Question: Sorry I don't have a good title...
I was reading this thread: <URL>
The original poster had the following code
'''
// xmm0 = (v0,v1,v2,v3)
movups xmm0, [eax]
// xmm0 = (v0,v0,v0,v0)
// xmm1 = (v1,v1,v1,v1)
// xmm2 = (v2,v2,v2,v2)
// xmm3 = (v3,v3,v3,v3)
shufps xmm3, xmm0, 255
shufps xmm2, xmm0, 170
shufps xmm1, xmm0, 85
shufps xmm0, xmm0, 0
'''
Someone said the followings:
> But what really happens according to the manual: (a, b, c, d) means a are bits 0 to 31, b are bits 32 to 63 and so on
'''
// xmm0 = (v0,v1,v2,v3)
movups xmm0, [eax]
// xmm0 = (v0, v0, v0, v0)
shufps xmm0, xmm0, 0
'''
This makes sense to me since in linear array model [elt0, elt1, elt2, ....] elt0 is Array[0].
What confuses me is, according to the manual the bitmap of xmm register is [127...0] (see the picture below).
I was like the original poster looking at the bitmap and thought the leftmost of [elt0, elt2, elt3, elt4] was the bit "11".
So if I want xmm0 contains only v0
'''
shufps xmm0, xmm0, 0xFF // 11 11 11 11 === 0xFF
'''
Which explanation is correct?

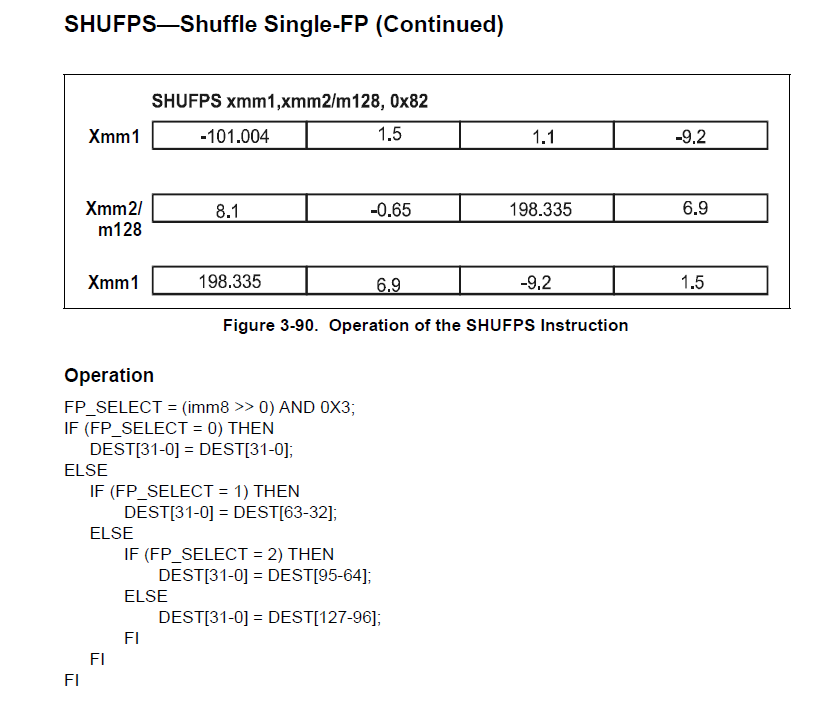
Answer: There may be some confusion because bits in xmm registers (and all other registers BTW) are numbered right-to-left, i.e. the lowest bit is on the right, and the highest bit is on the left:
'''
xmm0 = [bit 127, bit 126, ..., bit 1, bit 0]
'''
If you consider the content of xmm register as 32-bit dwords, they are also arranged right-to-left:
'''
xmm0 = [dword 3, dword 2, dword 1, dword 0]
'''
The source of this confusion is that if you have an array in memory
'''
float A[4] = { 0.0f, 1.0f, 2.0f, 3.0f };
'''
and you load this array into xmm register, the elements appear in the xmm register in the reversed order:
'''
; xmm0 = (A3 = 3.0f, A2 = 2.0f, A1 = 1.0f, A0 = 0.0f) after the load
movups xmm0, [A]
'''
Therefore, the right way to copy the first dword into all dwords in an xmm register is
'''
shufps xmm0, xmm0, 0
'''
Also, if you want to do load-and-broadcast of a single float into all elements of an xmm register, for performance reasons it is better to use
'''
; MOVSS can be much faster than MOVUPS, and is never slower
; Load A[0] into low dword of xmm0
movss xmm0, [A]
; Copy low dword of xmm0 to all dwords of xmm0
shufps xmm0, xmm0, 0
'''
AVX instruction set (supported in the recent Intel Sandy Bridge and AMD Bulldozer CPUs) has a special instruction vbroadcastss which performs load-and-broadcast:
'''
; xmm0 = (A[0], A[0], A[0], A[0]) after execution of vbroadcastss
vbroadcastss xmm0, [A]
'''
SSE3 instruction set includes a similar instruction MOVDDUP, which, however, only works for doubles
'''
const double B = 2.718281828459045;
; xmm0 = ( 2.718281828459045, 2.718281828459045 ) after execution of movddup
movddup xmm0, [B]
'''